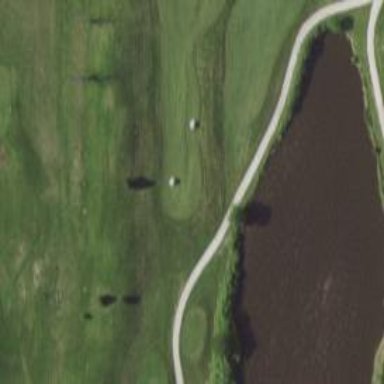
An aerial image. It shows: Water hazard in golf course. The hazard is natural water feature.